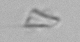
Label: detritus_transparent